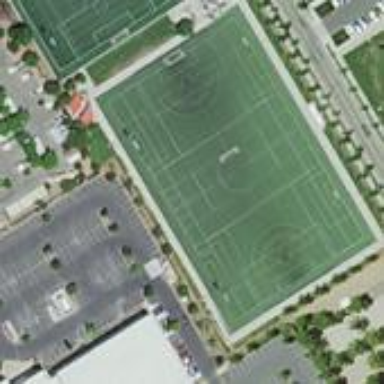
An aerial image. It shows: Soccer pitch designated for leisure and sports activities.